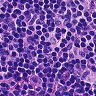
Metastatic tissue present: no